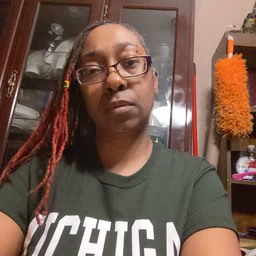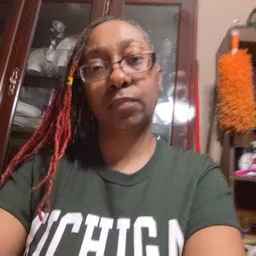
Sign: carrot